Interaction volume radius: 10 \u00c5
Interaction volume height: 10 \u00c5
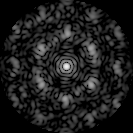
Disorder parameter: 0.55